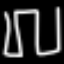
Label: pants